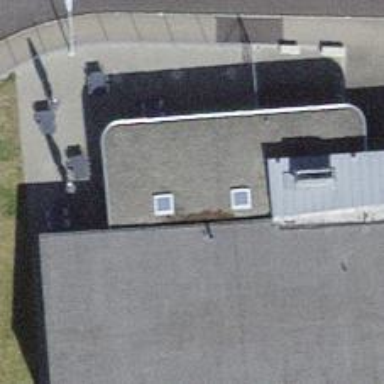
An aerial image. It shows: Cafe.